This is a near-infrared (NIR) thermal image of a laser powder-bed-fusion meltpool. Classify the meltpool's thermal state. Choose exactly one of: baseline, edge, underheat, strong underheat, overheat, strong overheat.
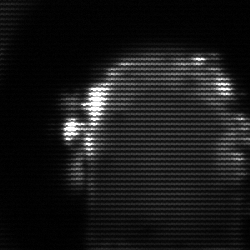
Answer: baseline